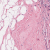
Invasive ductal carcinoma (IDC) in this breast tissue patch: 0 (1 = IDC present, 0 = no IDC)